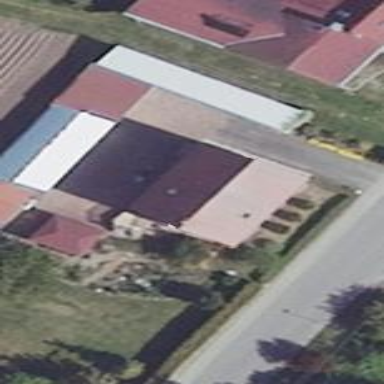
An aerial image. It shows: Residential building with gabled roof oriented along one side.